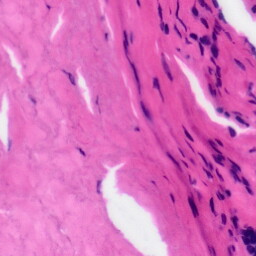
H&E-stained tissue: Tonsil